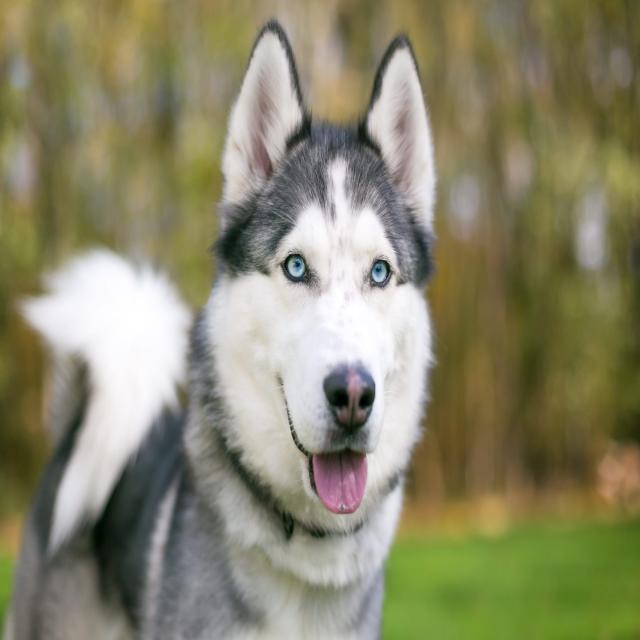
Healthy canine skin — no visible lesions, inflammation, or abnormalities. The skin and coat appear normal.